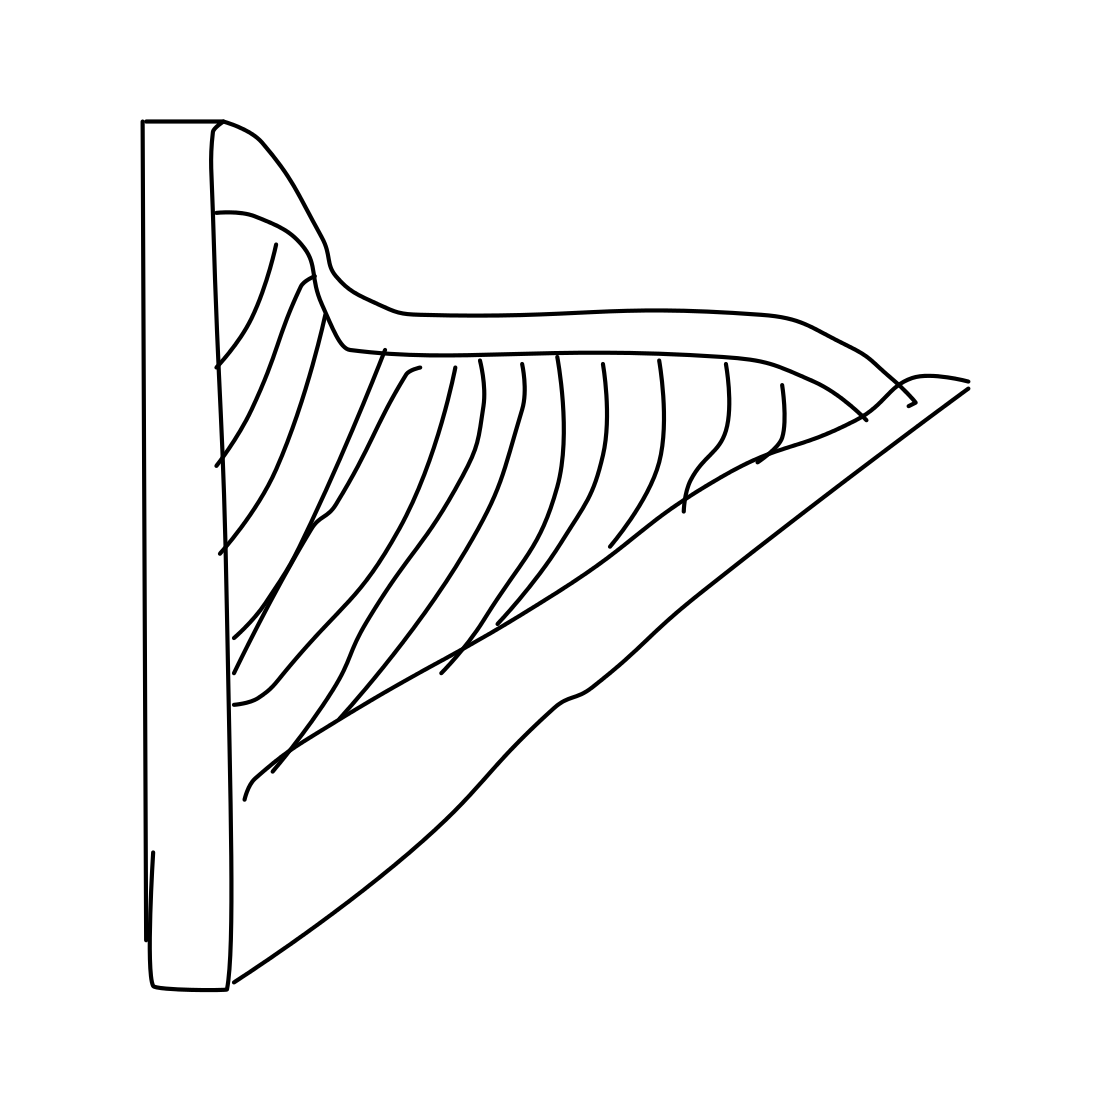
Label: harp